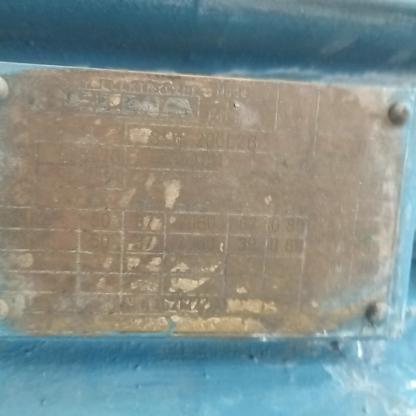
Klasa: tabliczka-znamionowa